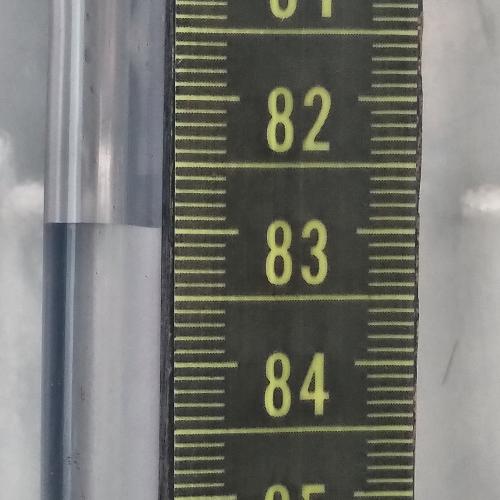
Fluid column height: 83.0 cm